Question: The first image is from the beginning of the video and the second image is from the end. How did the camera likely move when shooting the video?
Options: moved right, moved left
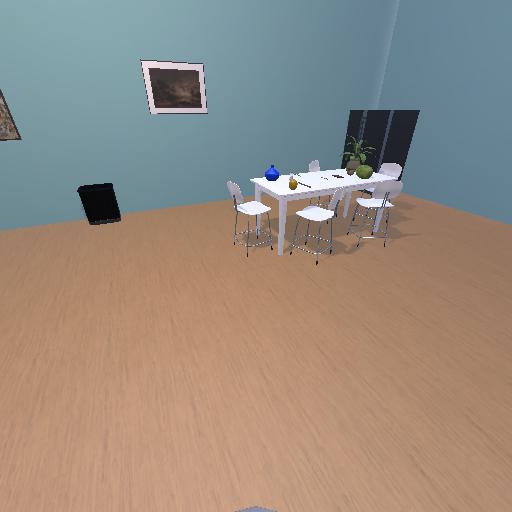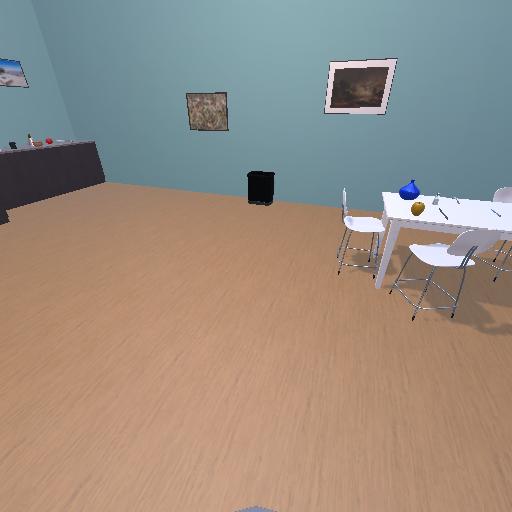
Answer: moved right